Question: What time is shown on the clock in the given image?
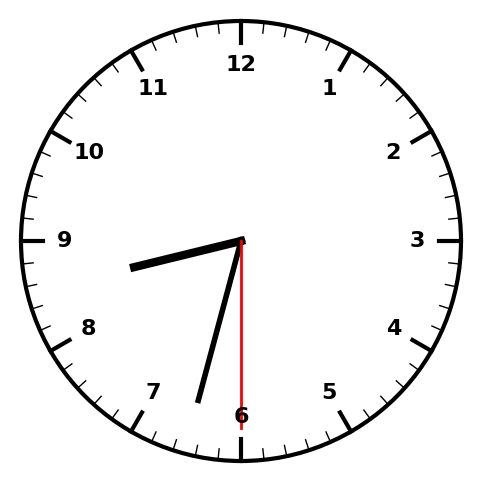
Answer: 08:32:30